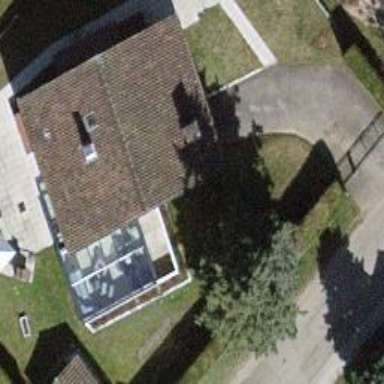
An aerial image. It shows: Simple house.